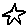
Label: star